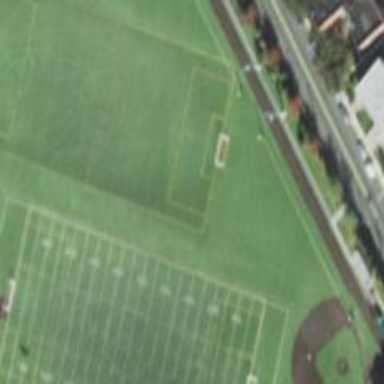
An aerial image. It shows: Soccer pitch with grass surface for leisure and sports.